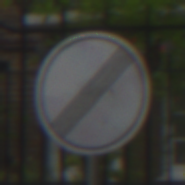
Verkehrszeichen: EndeSaemtlicherBegrenzungen
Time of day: MorningAfternoon
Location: Outdoor (Urban)
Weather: Overcast
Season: NotSpecified
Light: Natural